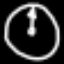
Label: clock